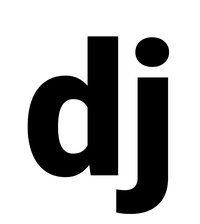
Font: Roboto_Black